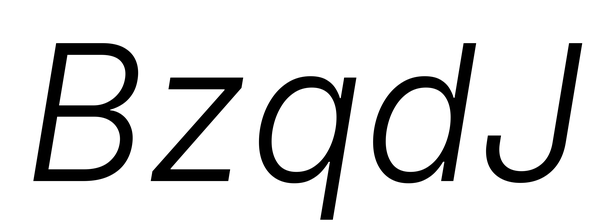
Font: Inter-Italic_Light_Italic